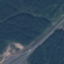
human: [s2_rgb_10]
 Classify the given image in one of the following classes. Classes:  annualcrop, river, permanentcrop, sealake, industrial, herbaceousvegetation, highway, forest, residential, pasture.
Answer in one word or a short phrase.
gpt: Highway